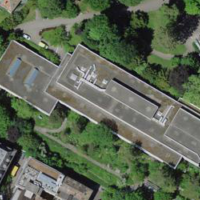
EUNIS habitat code: 54
Species observed at this site:
Symphyotrichum novae-angliae
Pinus sylvestris
Fraxinus excelsior
Cepaea nemoralis
Fagus sylvatica
Helix pomatia
Apis mellifera
Sambucus nigra
Trifolium pratense
Juniperus communis
Ichthyosaura alpestris
Asplenium scolopendrium
Grammoptera ruficornis
Geum urbanum
Lymnaea stagnalis
Vicia sepium
Veronica chamaedrys
Sorbus aucuparia
Corylus avellana
Ilex aquifolium
Bombus hypnorum
Piezodorus lituratus
Aquilegia vulgaris
Acer campestre
Euonymus europaeus
Acer pseudoplatanus
Torminalis glaberrima
Prunella vulgaris
Bellis perennis
Senecio vulgaris
Matteuccia struthiopteris
Arrhenatherum elatius
Allium ursinum
Pteridium aquilinum
Geranium pyrenaicum
Centaurea cyanus
Dactylis glomerata
Lathyrus pratensis
Taxus baccata
Adiantum capillus-veneris
Geranium sanguineum
Chelidonium majus
Cardamine pratensis
Carpinus betulus
Geranium robertianum
Pyrrhosoma nymphula
Allium schoenoprasum
Primula vulgaris
Araschnia levana
Equisetum telmateia
Argentina anserina
Kalanchoe daigremontiana
Medicago lupulina
Felis catus
Lamium galeobdolon
Mespilus germanica
Filipendula ulmaria
Tettigonia viridissima
Ajuga reptans
Plantago lanceolata
Hippocrepis emerus
Veronica persica
Ficus carica
Sonchus asper
Hedera helix
Cornus sanguinea
Potentilla recta